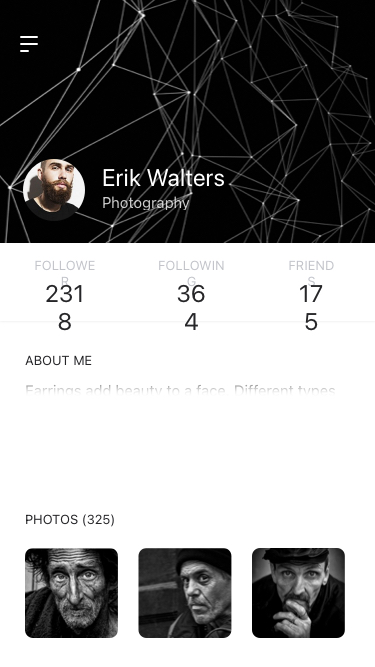
Text in this UI design:
Earrings add beauty to a face. Different types of earrings suit different faces. Women have a fascination for earrings of all metals. While gold earrings are more traditional, silver earrings are smart. Earrings are essentially worn in the ear lobe, but in recent times, the trend is to wear them at the top of the ears too. Earrings, although by and large remain a woman’s domain, men too have again taken to wearing earrings, like their ancestors.

The various types of earrings in the market today are numerous, made in different styles, with different metals. The precious metals such as gold, silver, white gold, platinum are used to make earrings. The cheaper earrings are made up of beads, wire, plastic etc. The hoop earrings come in all these precious as well as synthetics materials.

The earrings that take a turn from one side of the earlobe and join on the other end are called hoop earrings. They are known to suit oval faces the best, although they look good on everyone. The two styles are the hinged hoop earrings and the puffed hoop earrings. The hinged hoop are short rings whereas the hinged hoop ones are longer and have bigger hoops.

Diamonds set in the hoops make the hoop earrings a beautiful piece of jewelry that can be worn for parties too. They look quite dressy even when worn over normal clothes.

Jewelers make all sorts of combinations for hoop earrings. There are some with only diamonds, while others are combined with other precious gemstones. Gold and white gold are mixed too and the effect of those earrings is exotic to say the least.

The thickness of the hoop earrings varies from the extremely thin to the very thick. Some of them are made very fragile with several wires and some are made so thick that diamonds or other stones can be set in these thick ones.

Diamond hoop earrings are very much a fashion statement now. Some of the most beautiful famous women love hoop earrings and they love the single studded hoop earring. A single diamond is embedded into the hoop and it gives a very youthful look.

Hoop earrings with their cascading style are very popular these days. Many celebrities wear these hoop earrings on big occasions and that in itself makes them exotic to wear for the fashion conscious woman, who wants to keep herself up-to-date with the latest trends.

Imagine the look it would create if you wear a long hoop earring on your earlobe and a small fitting hoop earring for the top of the ear. Wear it with the most modern and trendy clothes and you yourself are creating fashion.
About me
Photos (325)
Follower
Following
Friends
2318
364
175
Photography
Erik Walters